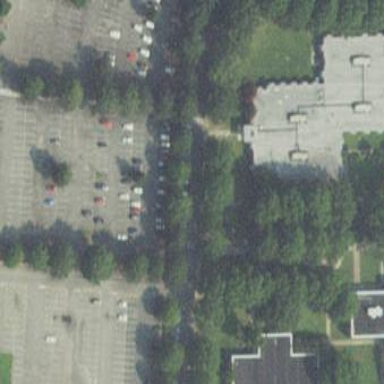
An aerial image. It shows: College building.